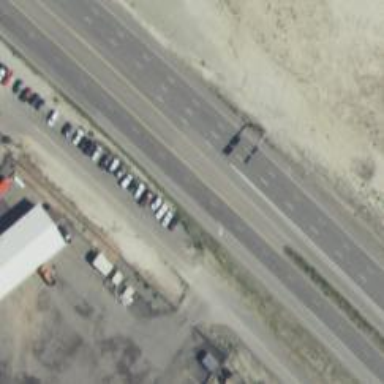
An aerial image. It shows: Trunk link highway with asphalt surface.